Question: In Google Chrome's Dev tools there's a simple dropdown to choose which window you want to execute your script in:

Is there an equivalent in Internet Explorer? I'm trying to run scripts from the console as if they're from an iframe, not the toplevel window.
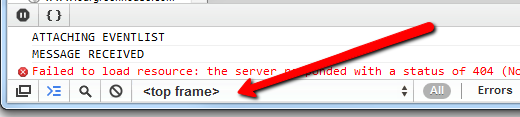
Answer: It is possible, however it's significantly less convenient than in Chrome.
If you're able to get a reference to the frame or its 'window' object (using, e.g.: 'document.getElementById(xxx).contentWindow'), you can use the console's special 'cd' function. This is documented here: <URL>
Annoyingly, this means that if you want to get a reference to a nested iframe, you have to do this inside each each of the parents of the frame that you're interested in. Debugging in IE is, erm, fun.